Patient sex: M
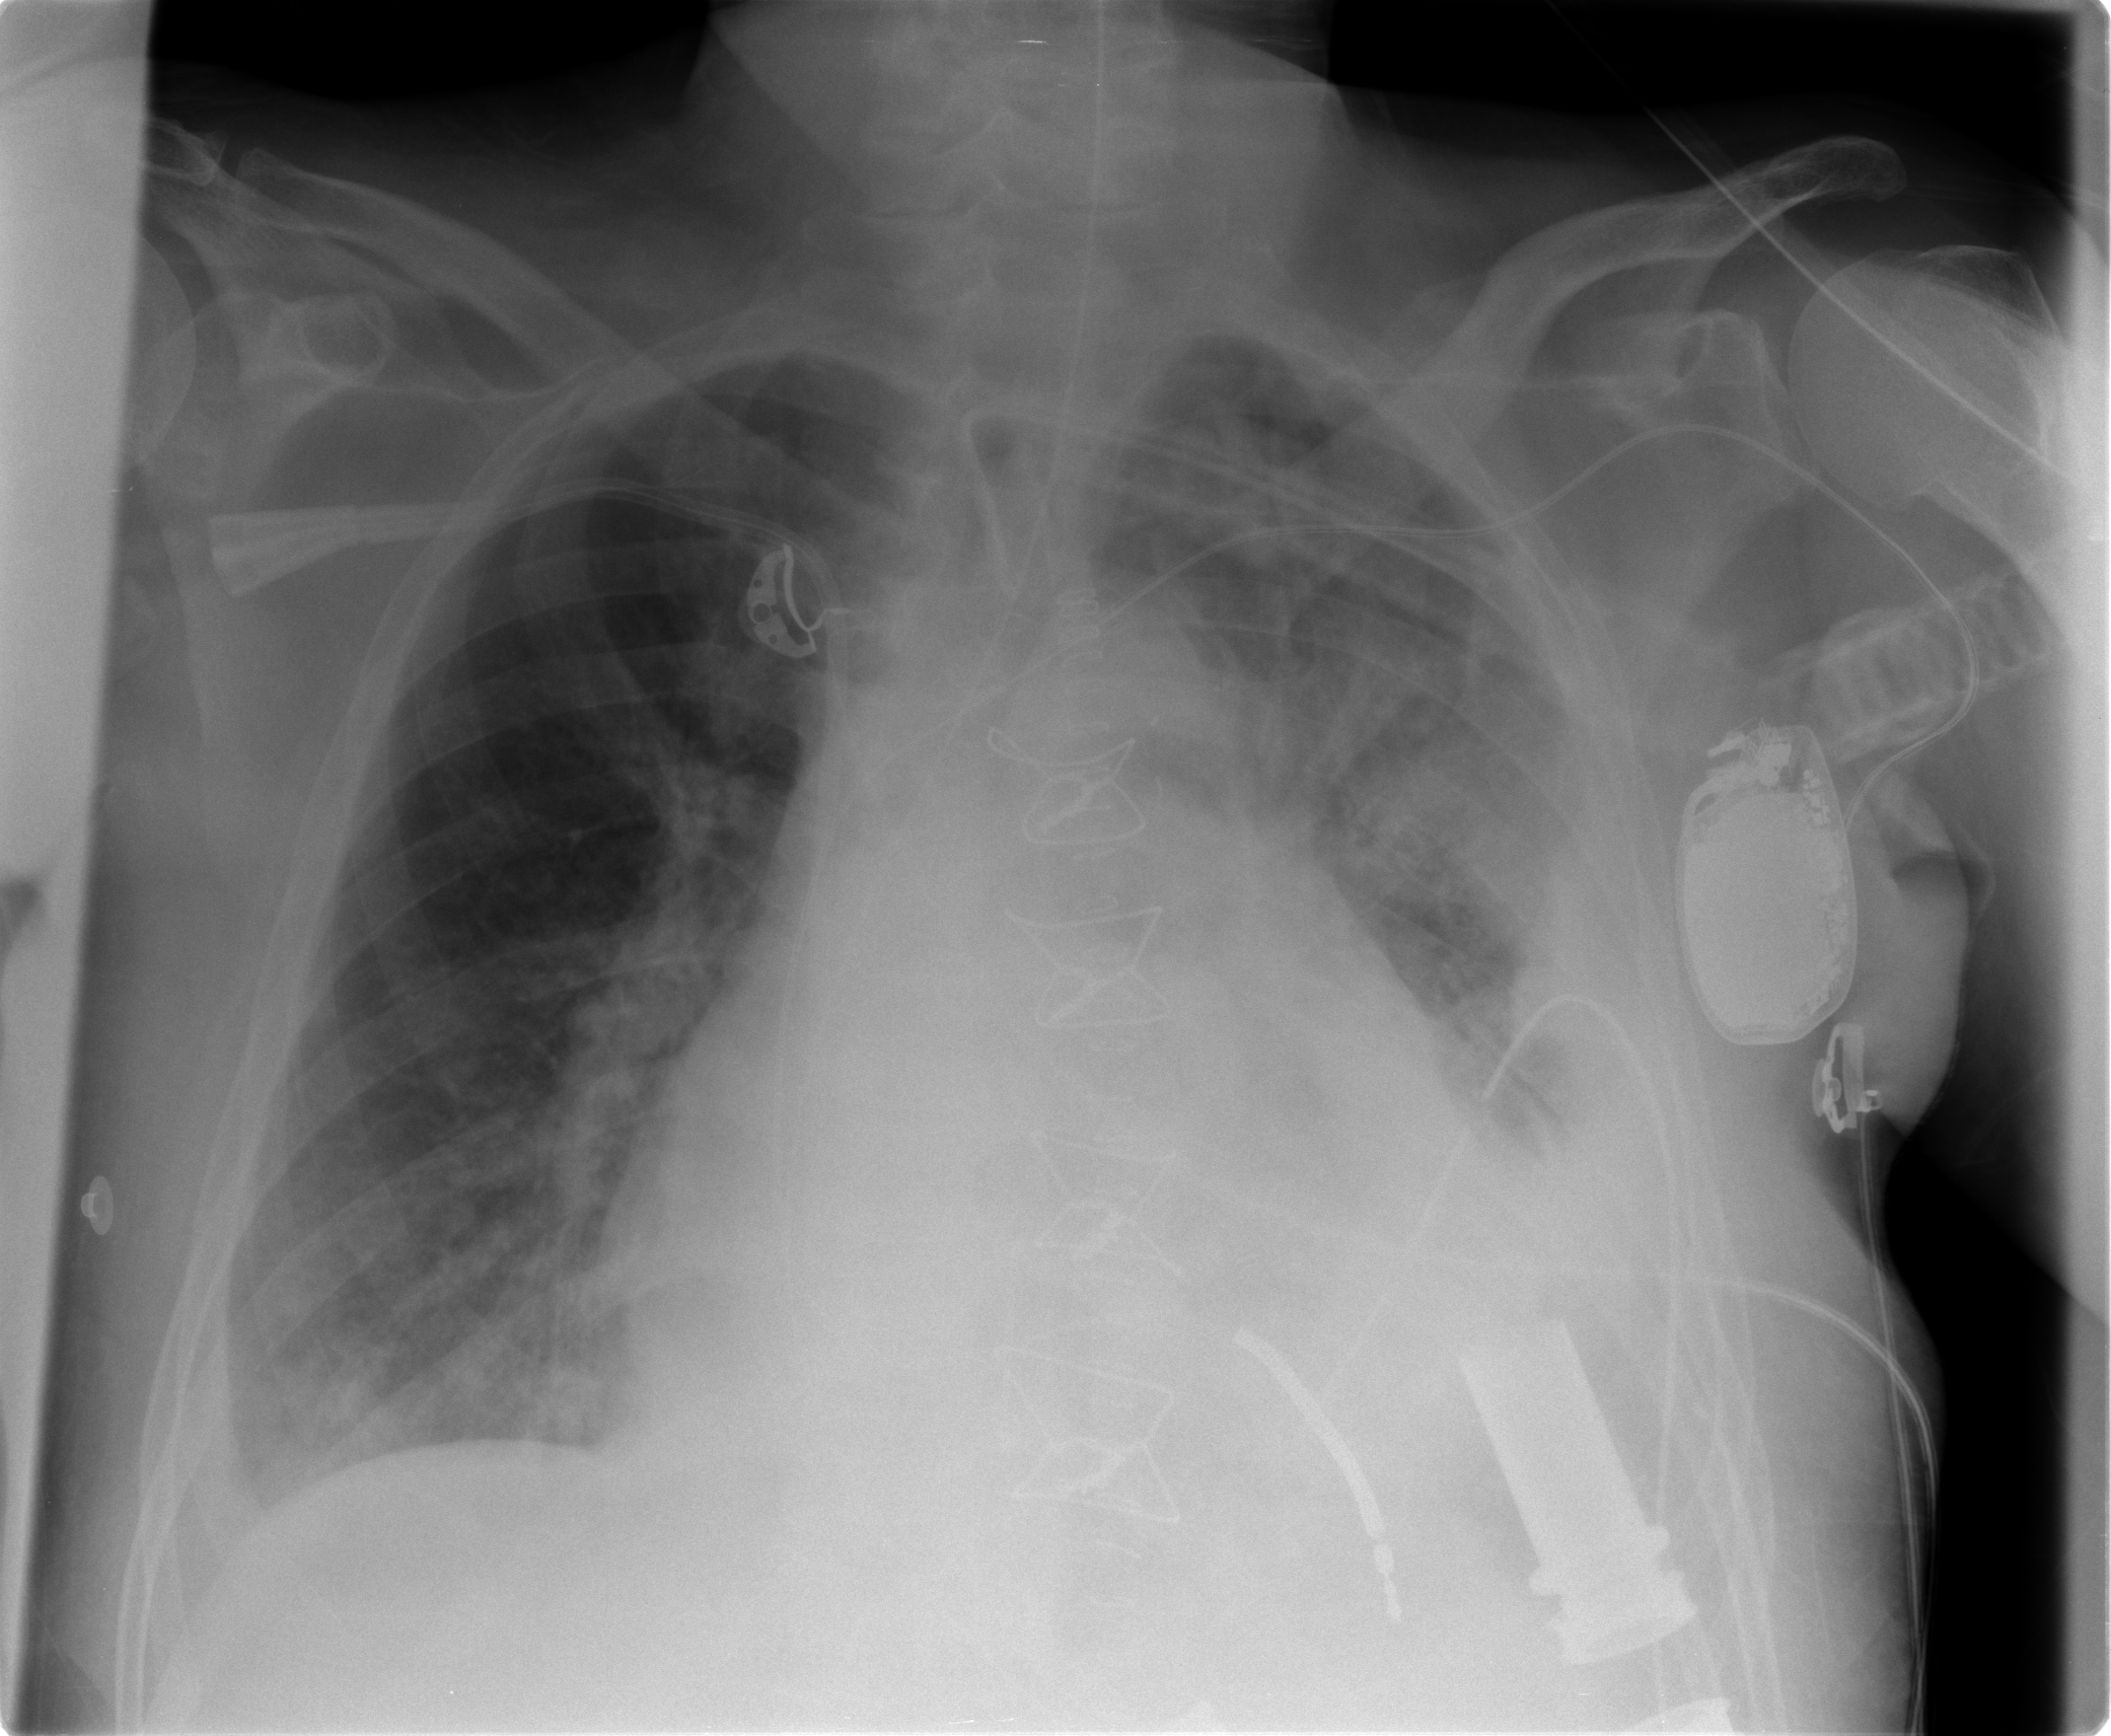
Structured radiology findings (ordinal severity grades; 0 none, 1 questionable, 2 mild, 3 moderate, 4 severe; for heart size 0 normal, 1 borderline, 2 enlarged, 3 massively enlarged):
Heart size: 3
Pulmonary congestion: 2
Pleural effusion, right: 1
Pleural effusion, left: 3
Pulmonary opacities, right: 2
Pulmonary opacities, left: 3
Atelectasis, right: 1
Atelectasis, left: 2